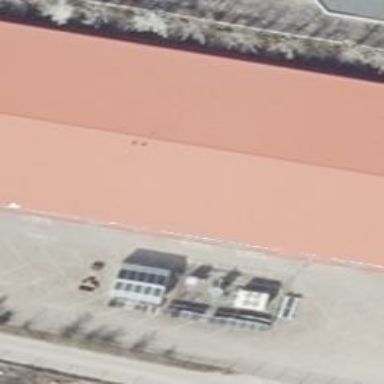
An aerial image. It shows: Building with gabled red roof.